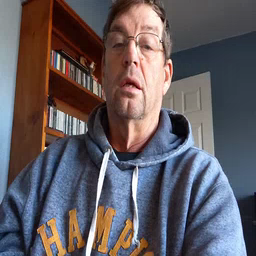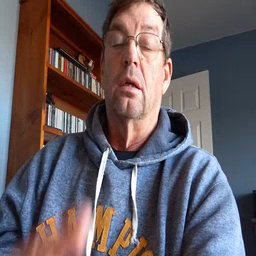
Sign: cry